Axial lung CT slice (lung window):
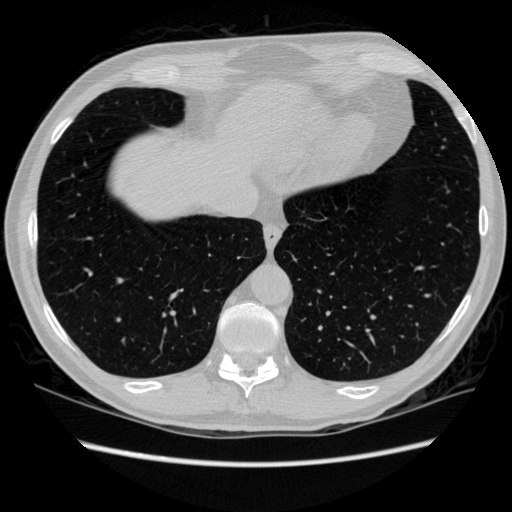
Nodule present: no